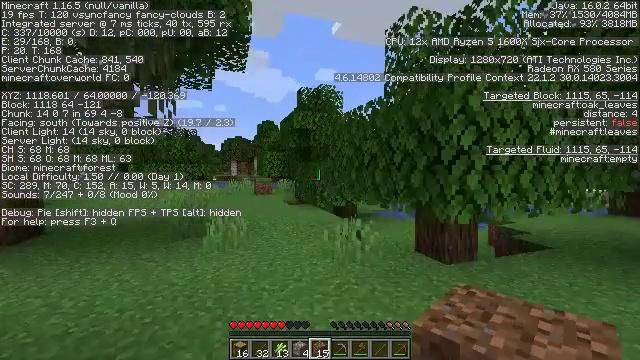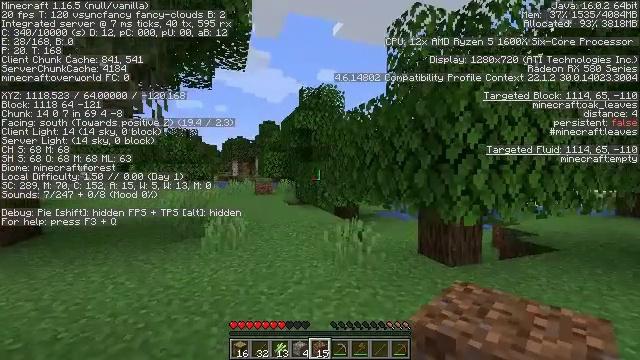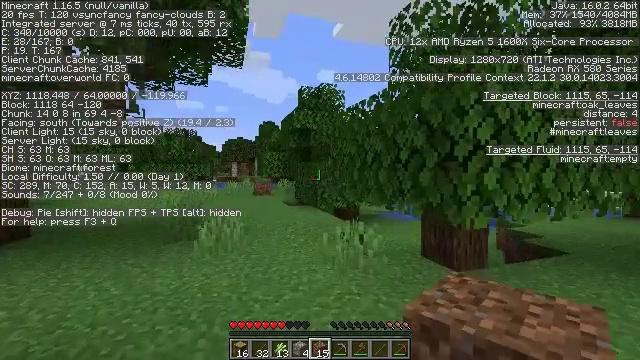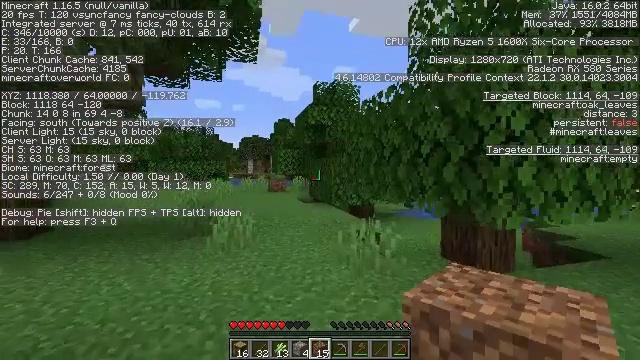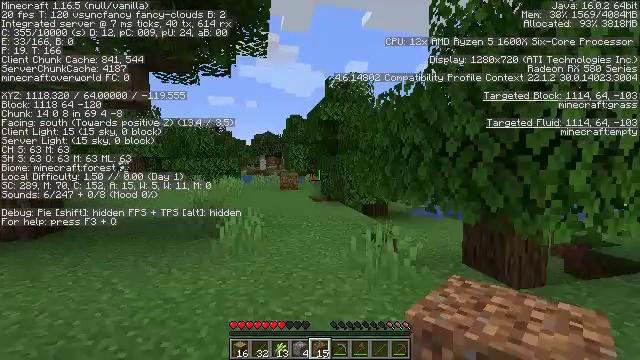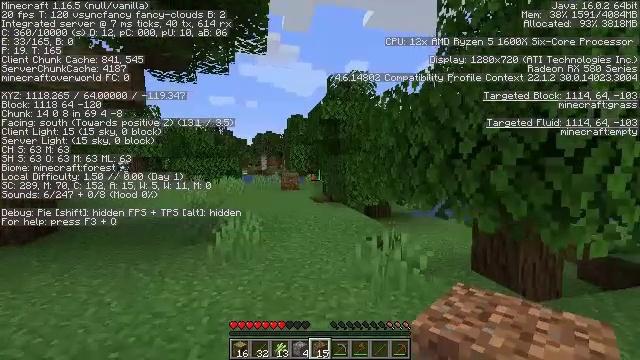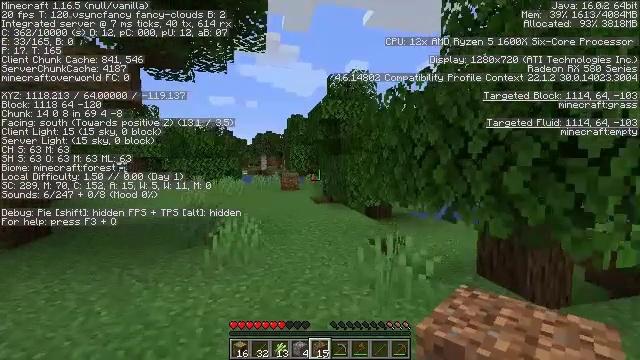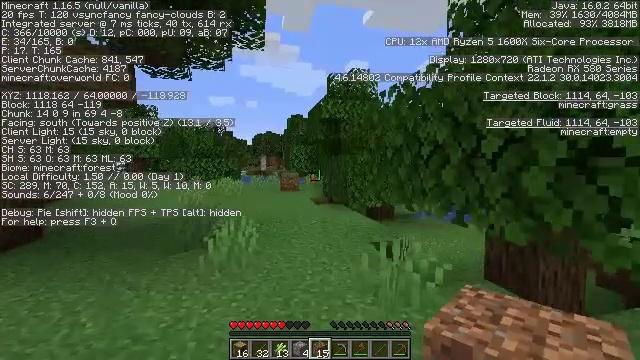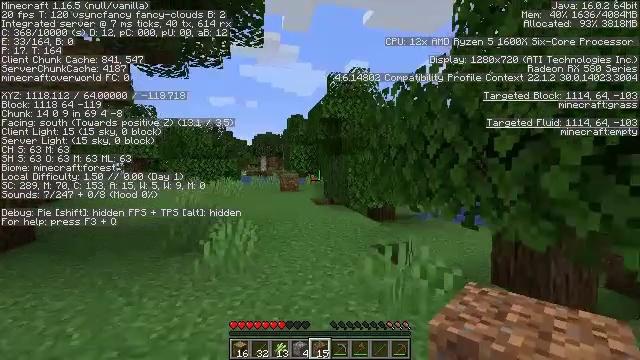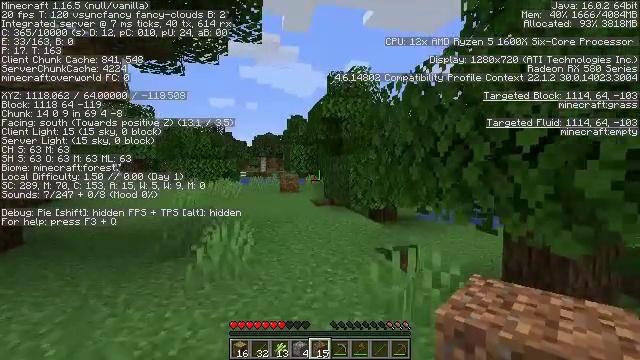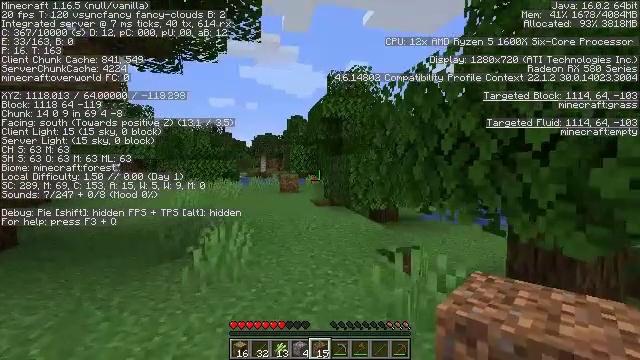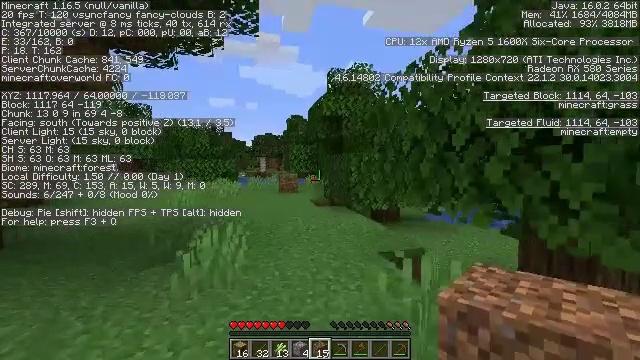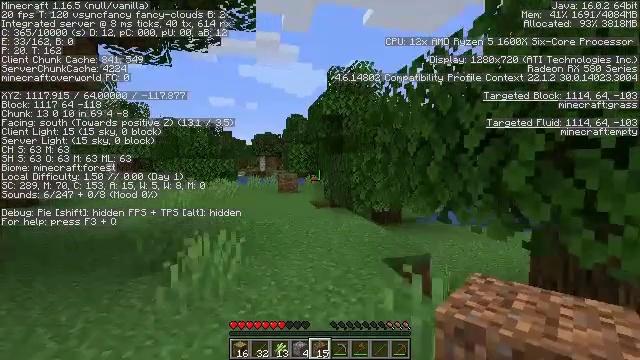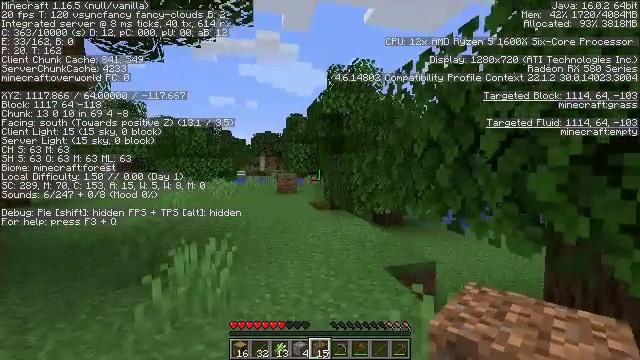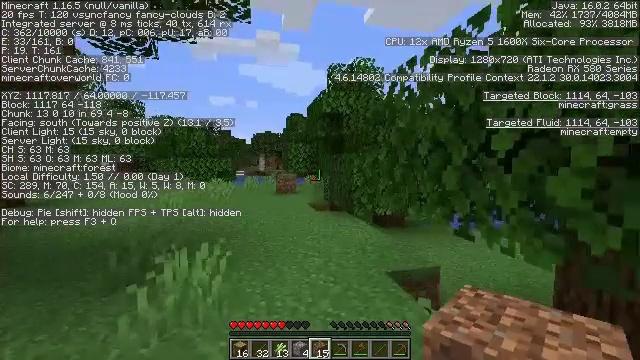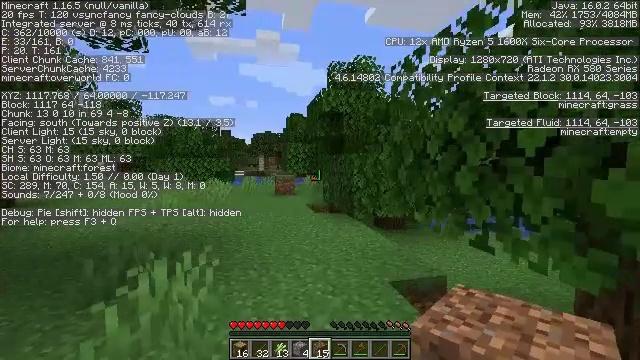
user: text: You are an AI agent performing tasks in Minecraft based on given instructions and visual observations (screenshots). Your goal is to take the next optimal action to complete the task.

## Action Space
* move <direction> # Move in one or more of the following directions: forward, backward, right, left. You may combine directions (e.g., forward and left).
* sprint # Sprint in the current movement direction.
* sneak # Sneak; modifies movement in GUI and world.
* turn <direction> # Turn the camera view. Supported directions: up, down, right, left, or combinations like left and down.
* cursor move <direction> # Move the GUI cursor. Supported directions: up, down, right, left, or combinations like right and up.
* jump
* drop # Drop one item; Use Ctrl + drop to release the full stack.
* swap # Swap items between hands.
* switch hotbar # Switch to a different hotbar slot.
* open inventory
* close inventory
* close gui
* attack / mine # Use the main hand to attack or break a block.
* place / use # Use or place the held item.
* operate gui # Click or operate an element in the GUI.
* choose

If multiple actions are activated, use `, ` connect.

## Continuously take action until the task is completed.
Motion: motion action
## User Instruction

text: Kill mobs.
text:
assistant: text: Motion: move forward
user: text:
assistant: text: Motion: move forward
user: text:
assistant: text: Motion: move forward, turn left
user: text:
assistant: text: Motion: move forward, turn left
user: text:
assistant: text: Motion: move forward
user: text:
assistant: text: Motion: move forward
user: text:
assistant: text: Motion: move forward
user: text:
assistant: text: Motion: move forward
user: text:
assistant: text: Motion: move forward
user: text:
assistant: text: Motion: move forward
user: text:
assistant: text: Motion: move forward
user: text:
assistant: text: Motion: move forward
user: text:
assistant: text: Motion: move forward
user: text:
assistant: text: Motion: move forward
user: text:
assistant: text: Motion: move forward
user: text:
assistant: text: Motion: move forward
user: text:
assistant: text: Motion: move forward
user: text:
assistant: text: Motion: move forward
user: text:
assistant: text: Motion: move forward
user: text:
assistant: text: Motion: move forward
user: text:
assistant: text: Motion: move forward
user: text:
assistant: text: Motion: move forward and move left
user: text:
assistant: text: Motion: move forward and move left, turn right
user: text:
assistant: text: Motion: move forward and move left, turn right and down
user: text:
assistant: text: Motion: move forward and move left, turn right
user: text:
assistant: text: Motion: move forward and move left, turn right and down
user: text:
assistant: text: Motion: move forward and move left, turn right
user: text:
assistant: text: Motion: move forward and move left, turn right
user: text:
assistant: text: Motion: move forward and move left, turn right
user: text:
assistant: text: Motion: move forward and move left